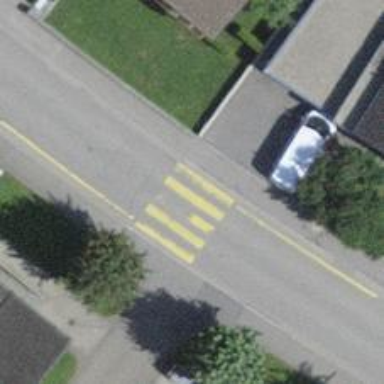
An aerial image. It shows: Uncontrolled zebra crossing with zebra markings.